Question: I'm using Gtk+ 3 in a Python program I'm working on and I need the "columns" in a GtkTreeView to be rendered in horizontally instead of the vertical way they are now.
As you can see from <URL>, because the attachment names stack up, it expands the TreeView upwards, what I want.
I'm using Glade to design the GUI and I can't find any options for this, nor can I find any mention of it in the <URL>.
Is this possible, or am I going to have to figure out how to hack a solution with multiple columns?
I want it to end up looking something like this:

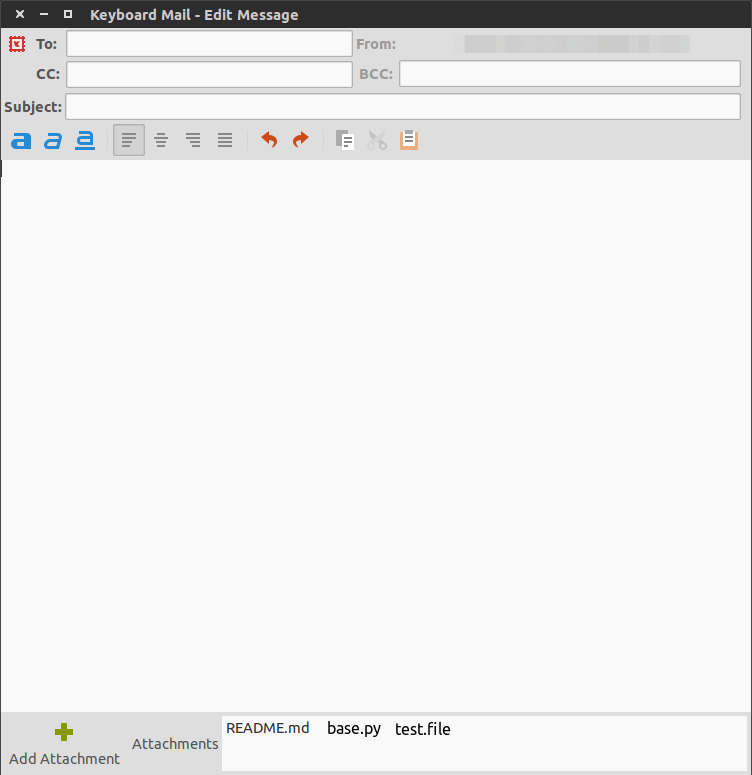
Answer: If you use a Gtk.FlowBox with Gtk.Labels, you can do it like this. However, there is probably a better way than packing every Gtk.Label in a Gtk.EventBox.
'''
from gi.repository import Gtk, Gdk
import string
class Window(Gtk.Window):
def __init__(self):
super().__init__()
self.connect('delete-event', Gtk.main_quit)
self.set_size_request(200, 150)
flowbox = Gtk.FlowBox()
self.add(flowbox)
for x in string.ascii_lowercase:
eventbox = Gtk.EventBox()
eventbox.add(Gtk.Label(label=x))
flowbox.add(eventbox)
eventbox.connect('button-press-event', self.on_button_press)
def on_button_press(self, widget, event):
if event.button == 3:
print('Right click on: ' + widget.get_child().get_text())
win = Window()
win.show_all()
Gtk.main()
'''